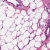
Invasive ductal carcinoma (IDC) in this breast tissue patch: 0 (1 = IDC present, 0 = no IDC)